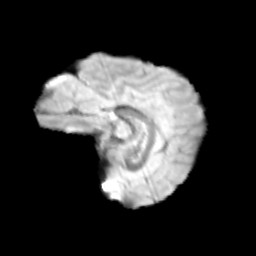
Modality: T2w
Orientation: sagittal
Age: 11
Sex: female
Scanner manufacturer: siemens
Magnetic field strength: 3 T
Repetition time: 3.8 s
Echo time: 0.07 s